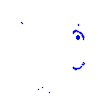
Particle: pion